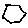
Label: hexagon